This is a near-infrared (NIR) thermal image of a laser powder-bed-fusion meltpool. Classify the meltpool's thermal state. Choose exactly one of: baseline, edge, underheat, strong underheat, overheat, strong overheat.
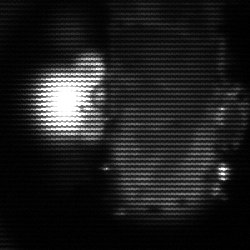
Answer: strong underheat